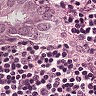
Metastatic tissue present: yes